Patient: sex F, age 75
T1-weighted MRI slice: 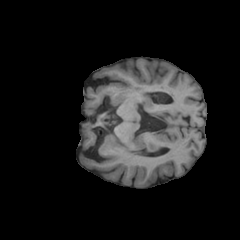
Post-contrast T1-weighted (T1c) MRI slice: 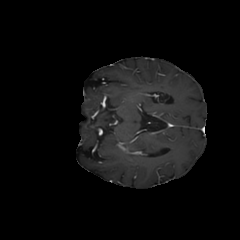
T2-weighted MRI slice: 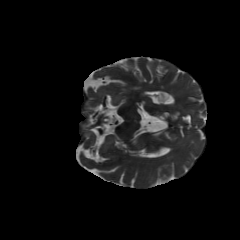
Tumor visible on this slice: no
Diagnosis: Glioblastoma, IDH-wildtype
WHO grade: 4